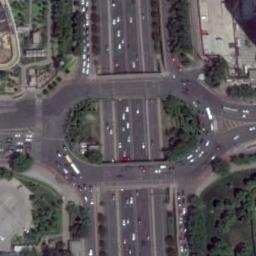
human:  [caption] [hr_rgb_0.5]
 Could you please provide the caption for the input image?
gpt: There are many moving and waiting vehicles at the roundabout, And there are some buildings and some trees and a few lawns around the roundabout .

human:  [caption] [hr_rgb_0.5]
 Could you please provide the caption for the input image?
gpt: The roundabout with two exits and entrances is an overpass and a road is under the roundabout .

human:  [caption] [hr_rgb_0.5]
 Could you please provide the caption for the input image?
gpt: The roundabout is on the bare land next to buildings and trees .

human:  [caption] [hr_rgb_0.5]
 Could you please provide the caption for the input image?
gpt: There are many cars at the roundabout .

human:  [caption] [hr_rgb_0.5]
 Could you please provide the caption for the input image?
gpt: There are some green bushes around the roundabout .